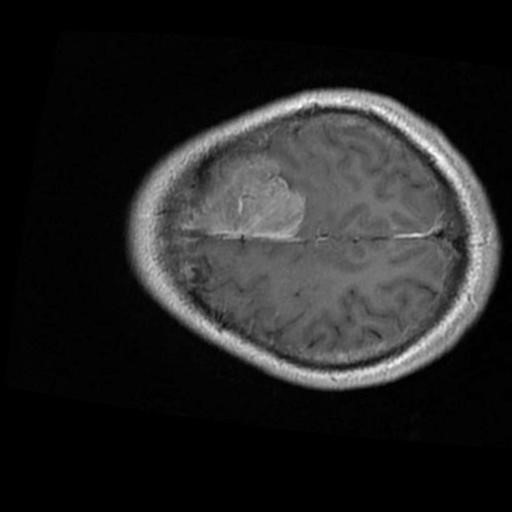
Label: brain_menin